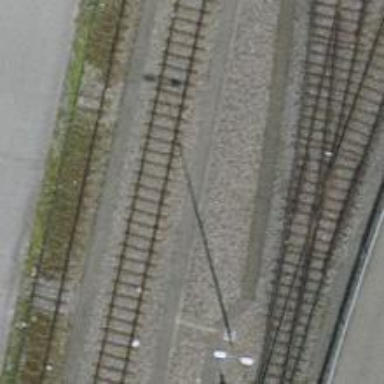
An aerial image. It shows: Abandoned railway spur with one track.